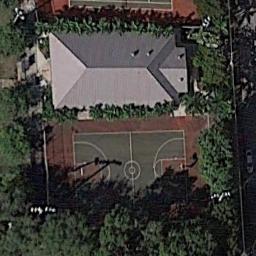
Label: basketball_court